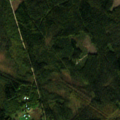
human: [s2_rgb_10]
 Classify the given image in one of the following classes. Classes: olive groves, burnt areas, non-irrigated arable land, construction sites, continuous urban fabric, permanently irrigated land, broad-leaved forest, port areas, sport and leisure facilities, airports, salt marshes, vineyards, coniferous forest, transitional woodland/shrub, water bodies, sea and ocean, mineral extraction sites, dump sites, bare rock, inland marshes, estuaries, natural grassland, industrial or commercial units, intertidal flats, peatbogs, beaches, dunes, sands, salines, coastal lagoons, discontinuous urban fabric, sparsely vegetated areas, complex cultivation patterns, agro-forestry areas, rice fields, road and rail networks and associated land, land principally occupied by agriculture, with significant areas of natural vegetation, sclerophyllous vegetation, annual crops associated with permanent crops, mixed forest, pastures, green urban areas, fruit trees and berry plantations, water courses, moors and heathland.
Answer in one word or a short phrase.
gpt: land principally occupied by agriculture, with significant areas of natural vegetation, coniferous forest, mixed forest, transitional woodland/shrub